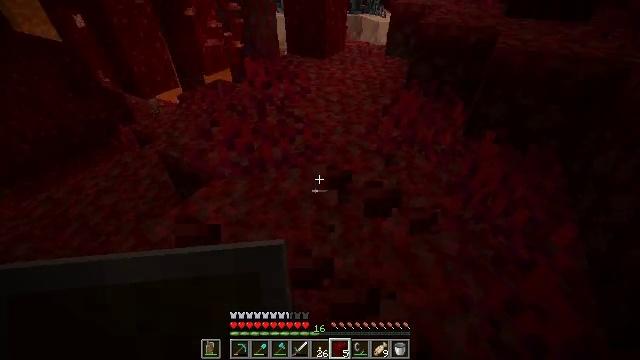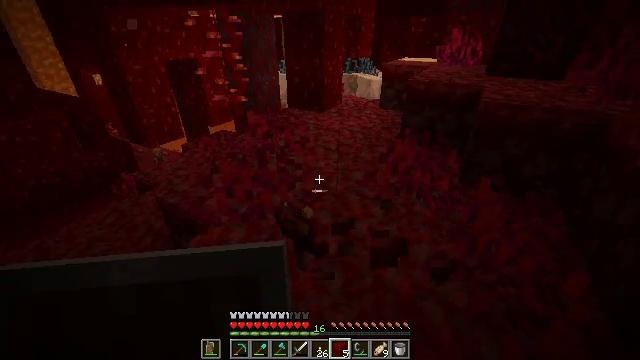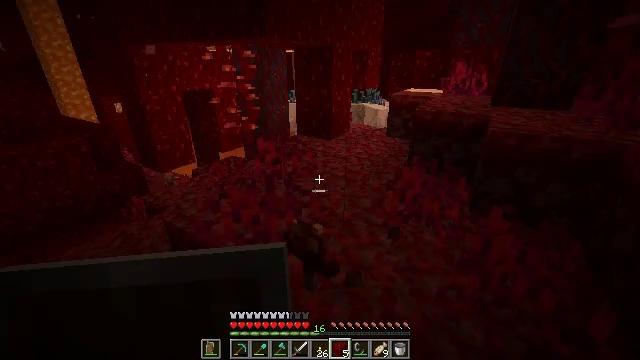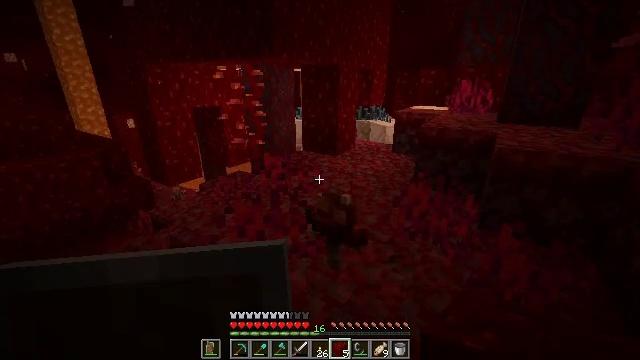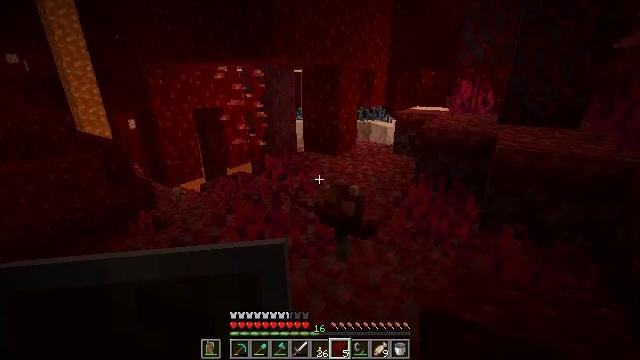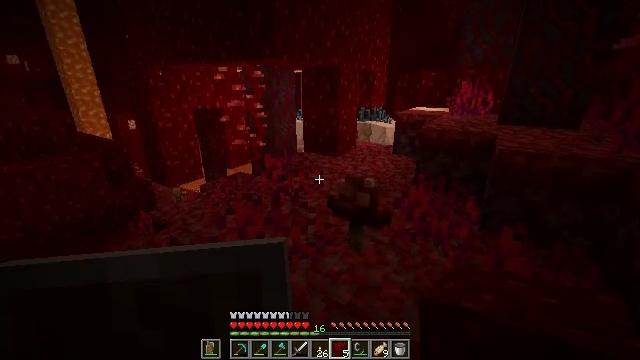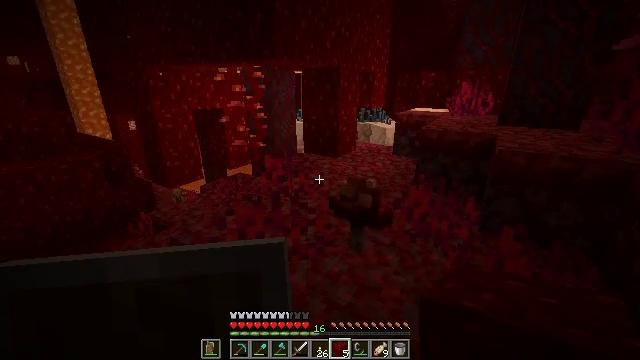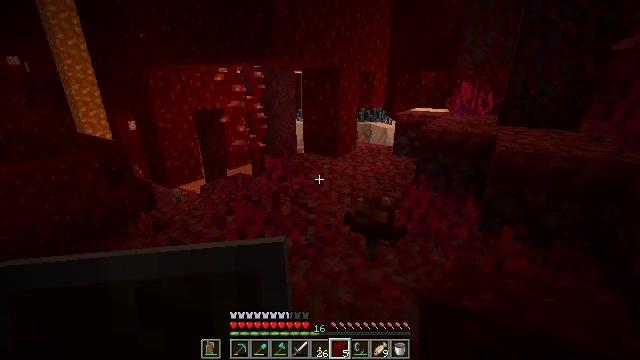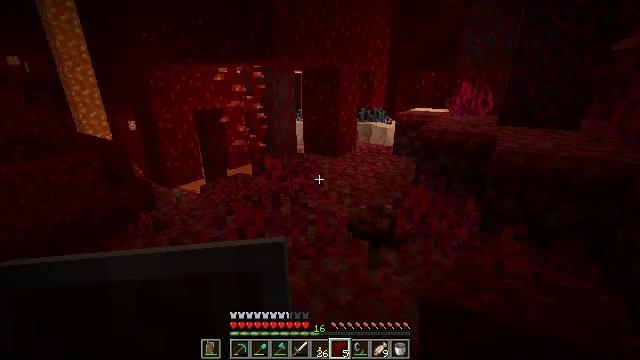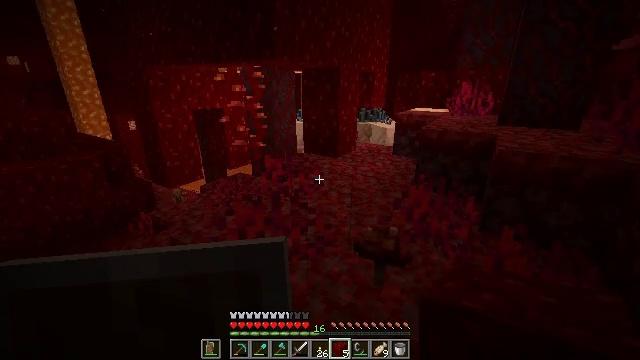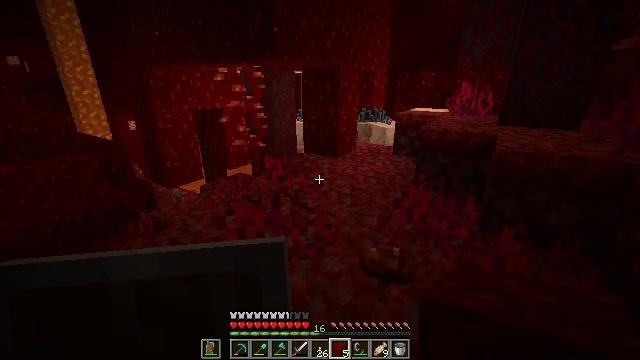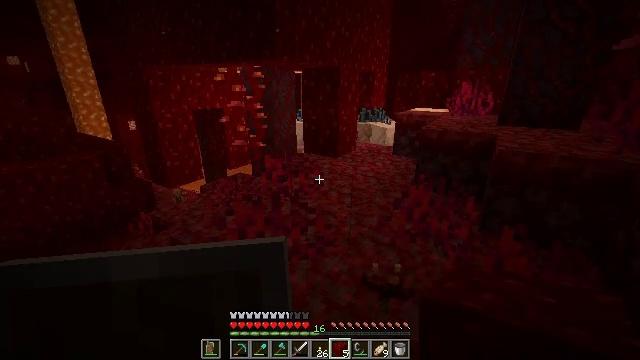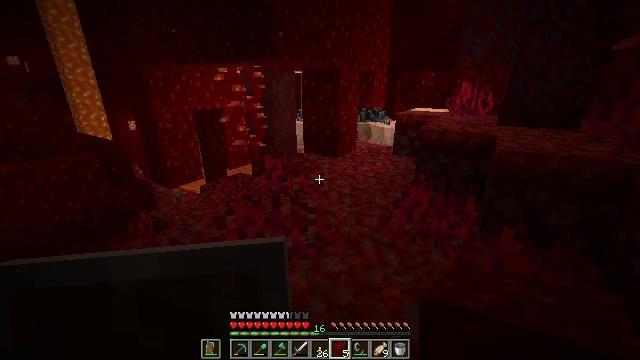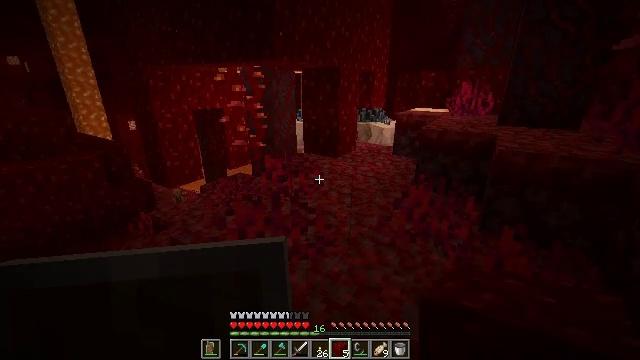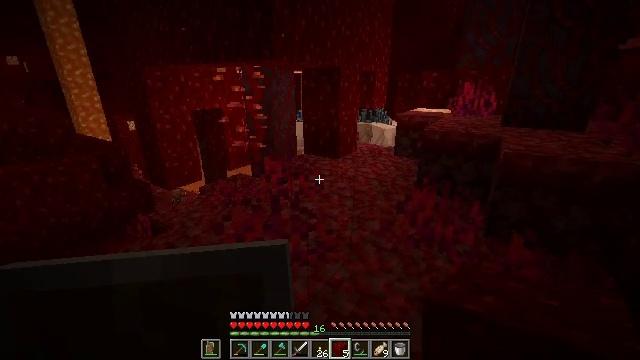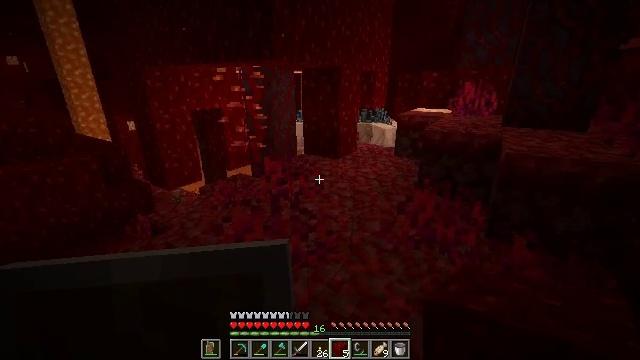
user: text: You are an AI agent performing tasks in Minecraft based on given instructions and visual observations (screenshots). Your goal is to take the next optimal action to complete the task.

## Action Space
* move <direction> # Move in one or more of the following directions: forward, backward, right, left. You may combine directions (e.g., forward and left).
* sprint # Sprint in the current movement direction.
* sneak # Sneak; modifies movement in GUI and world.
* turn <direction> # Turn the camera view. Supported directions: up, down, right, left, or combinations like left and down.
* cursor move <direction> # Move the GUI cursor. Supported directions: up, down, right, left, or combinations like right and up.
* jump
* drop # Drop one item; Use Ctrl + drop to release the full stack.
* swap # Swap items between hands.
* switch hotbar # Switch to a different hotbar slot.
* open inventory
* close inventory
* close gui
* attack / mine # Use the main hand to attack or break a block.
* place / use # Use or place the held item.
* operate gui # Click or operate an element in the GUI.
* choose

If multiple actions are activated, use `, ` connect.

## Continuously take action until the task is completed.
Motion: motion action
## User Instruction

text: Mine the weeping vines plant in the Nether.
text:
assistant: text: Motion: turn up
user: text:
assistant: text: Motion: turn left and up
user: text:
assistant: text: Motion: turn left and up
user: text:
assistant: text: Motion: no_op
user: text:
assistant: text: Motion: no_op
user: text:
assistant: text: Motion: no_op
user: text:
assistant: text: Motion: no_op
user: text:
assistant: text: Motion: no_op
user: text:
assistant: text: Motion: no_op
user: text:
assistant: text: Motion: no_op
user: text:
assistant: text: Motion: no_op
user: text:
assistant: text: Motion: no_op
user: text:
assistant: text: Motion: no_op
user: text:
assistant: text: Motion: move forward
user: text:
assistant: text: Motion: move forward
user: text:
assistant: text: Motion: move forward
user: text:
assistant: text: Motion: move forward
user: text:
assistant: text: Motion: move forward
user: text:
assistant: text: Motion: turn right
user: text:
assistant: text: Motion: no_op
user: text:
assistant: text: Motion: no_op
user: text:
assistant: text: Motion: no_op
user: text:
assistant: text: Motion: no_op
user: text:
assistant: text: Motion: move forward
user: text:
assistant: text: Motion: move forward
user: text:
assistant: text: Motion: move forward
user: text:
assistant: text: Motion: move forward
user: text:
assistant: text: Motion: move forward and move right
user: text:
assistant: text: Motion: move forward and move right
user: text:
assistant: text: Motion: move forward and move right